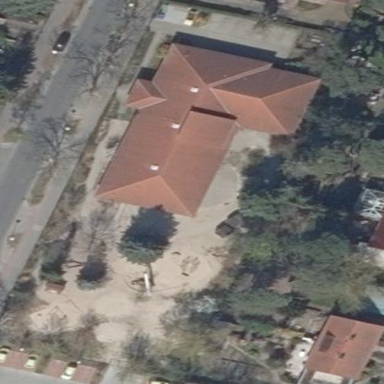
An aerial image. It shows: Kindergarten.